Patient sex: M
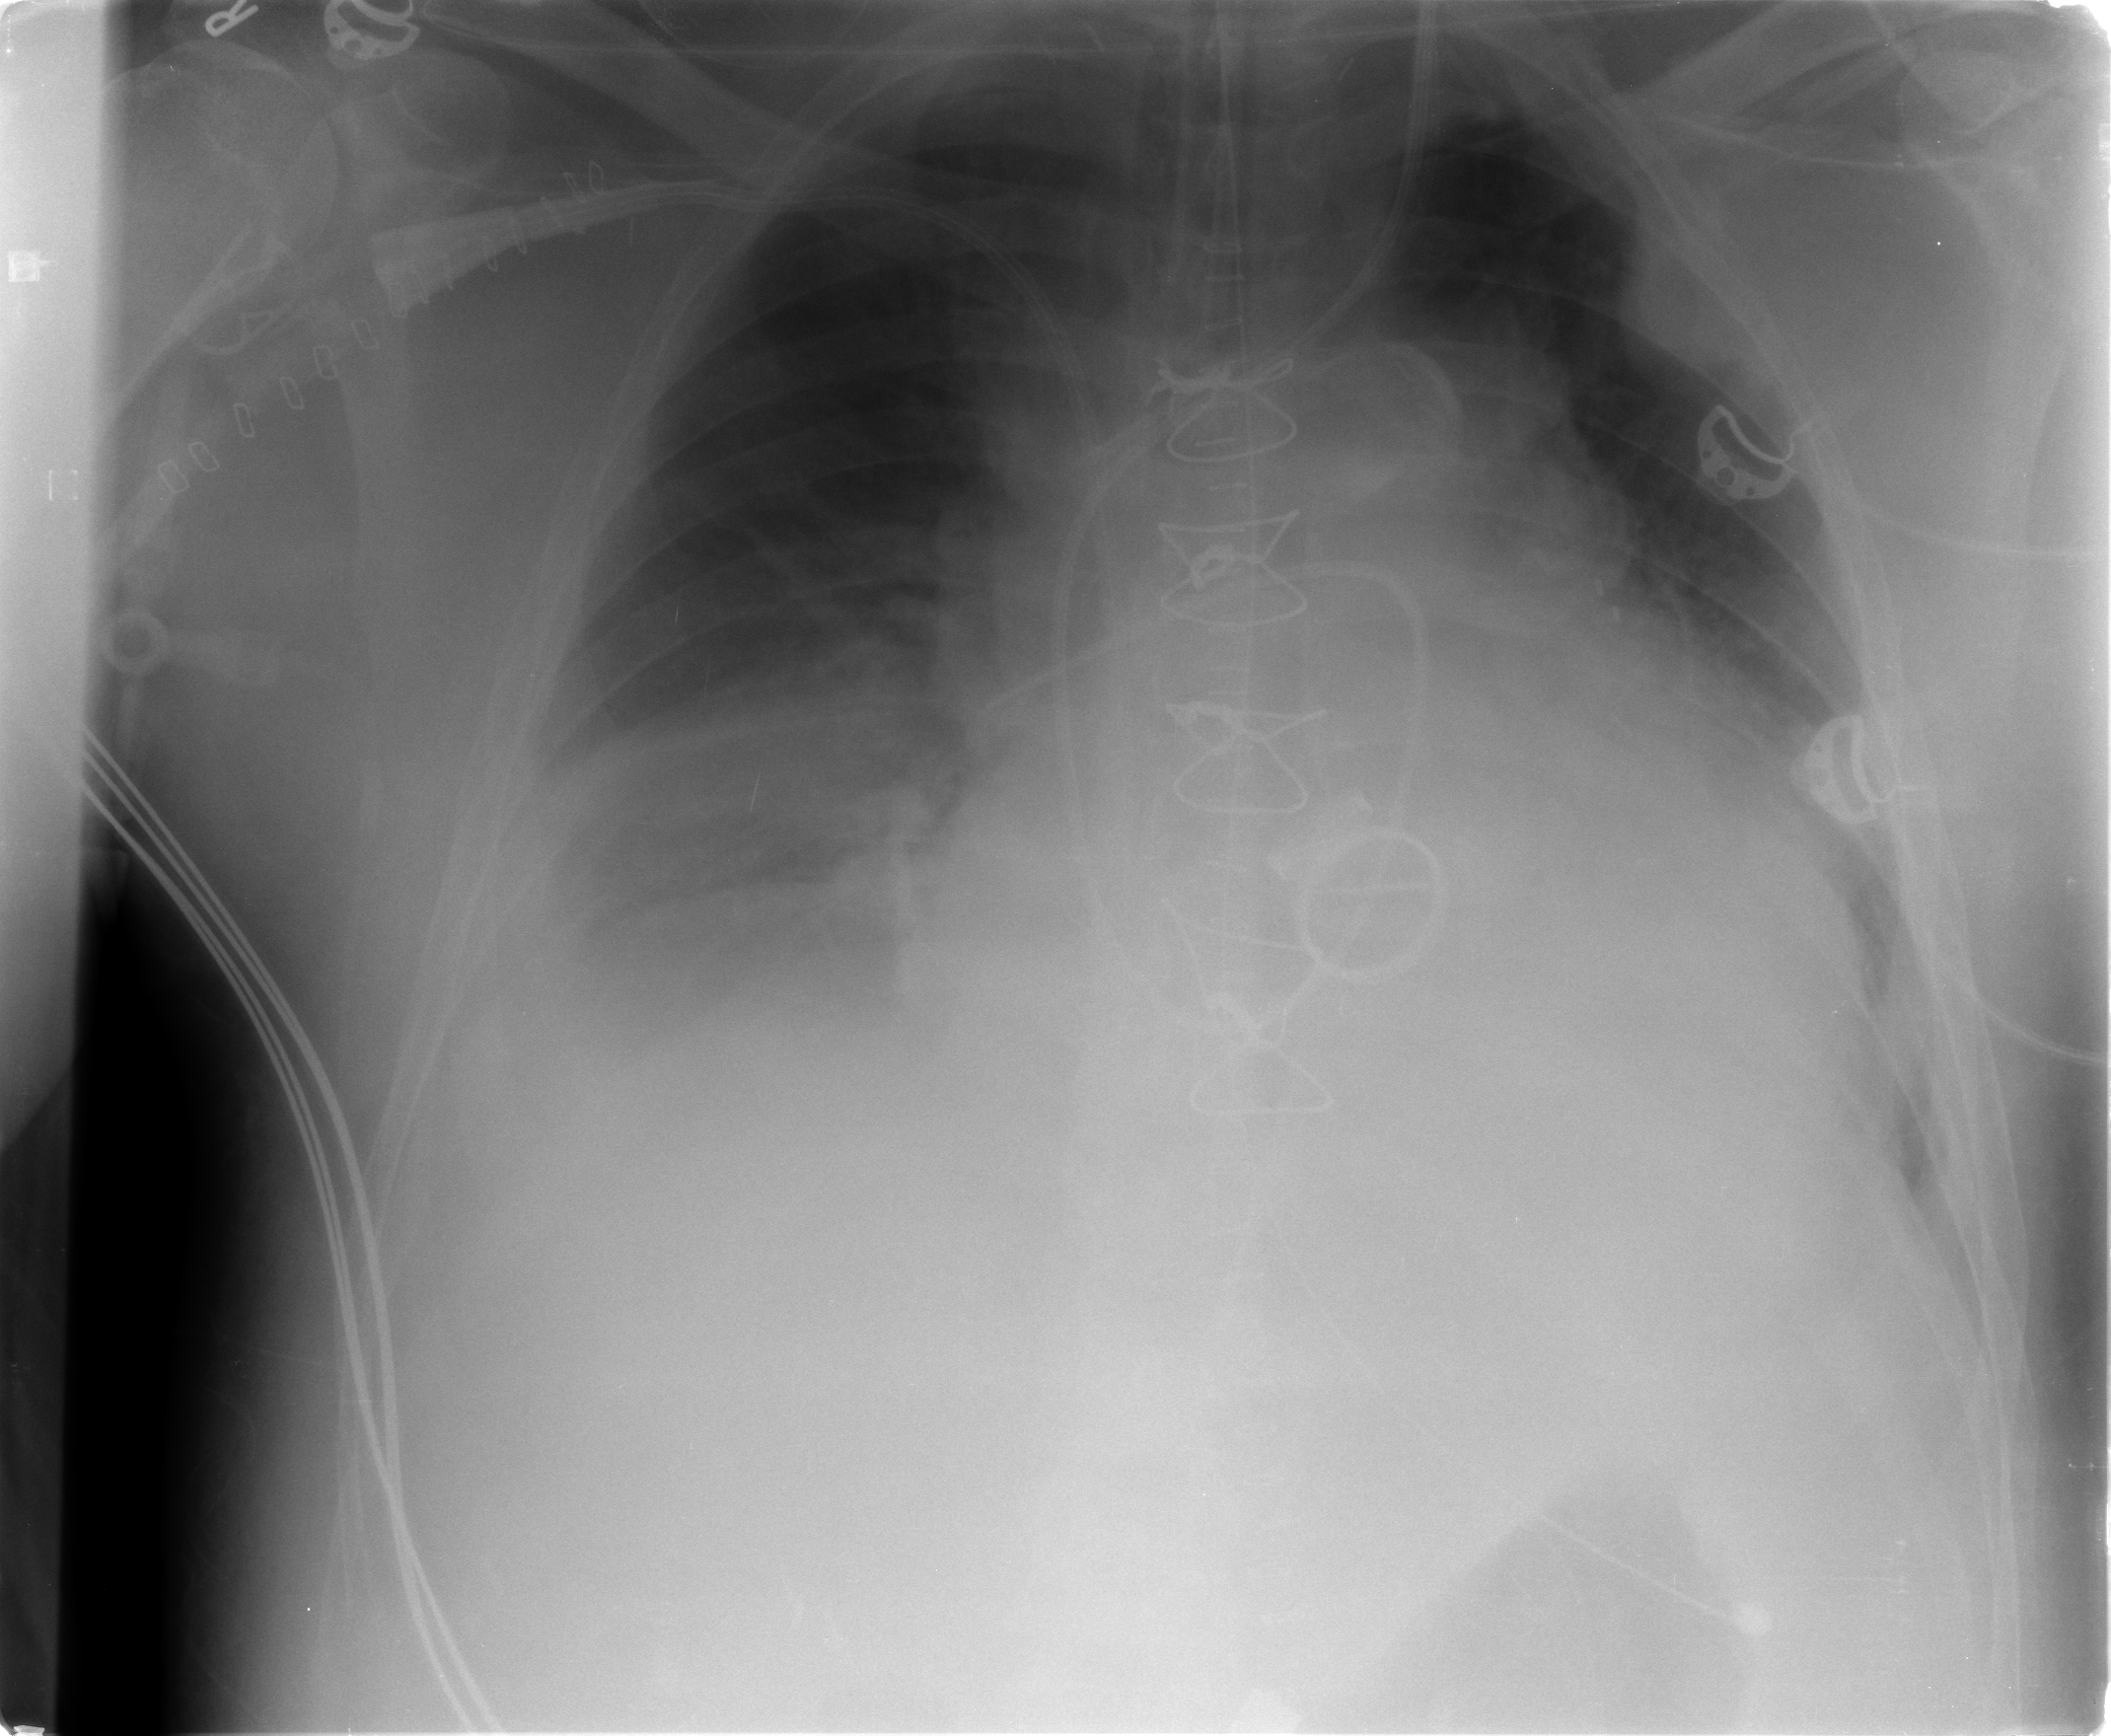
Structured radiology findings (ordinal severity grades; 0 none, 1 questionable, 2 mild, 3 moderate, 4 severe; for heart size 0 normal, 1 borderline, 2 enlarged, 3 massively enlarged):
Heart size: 3
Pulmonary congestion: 2
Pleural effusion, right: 2
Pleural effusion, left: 0
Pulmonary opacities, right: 0
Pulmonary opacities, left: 1
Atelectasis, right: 3
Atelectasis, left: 2